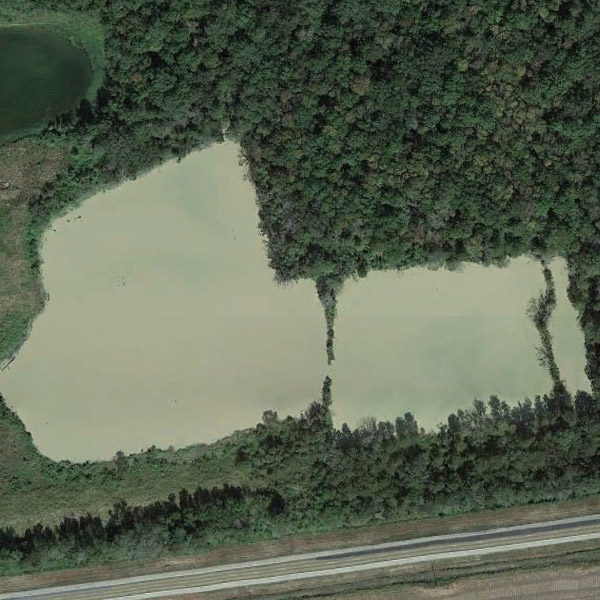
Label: Pond